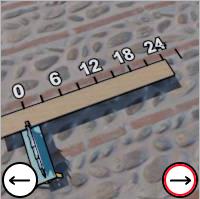
Task: length
Answer: 24
First scale value: 6.0